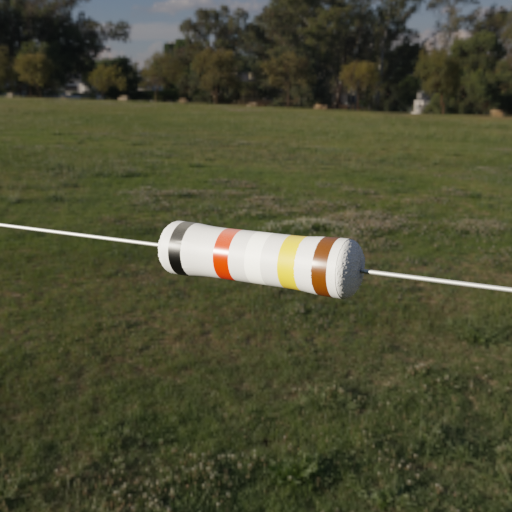
Resistor colour bands (in order): black, red, white, gold, brown